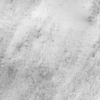
Label: not_dusty